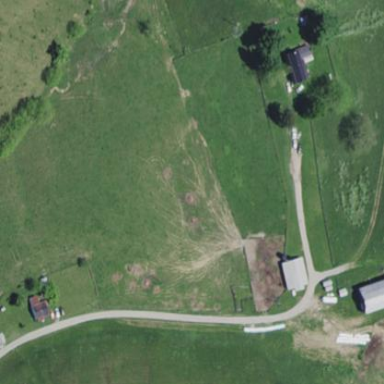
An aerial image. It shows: Farmyard area.